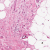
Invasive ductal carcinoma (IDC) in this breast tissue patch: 0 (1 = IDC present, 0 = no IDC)